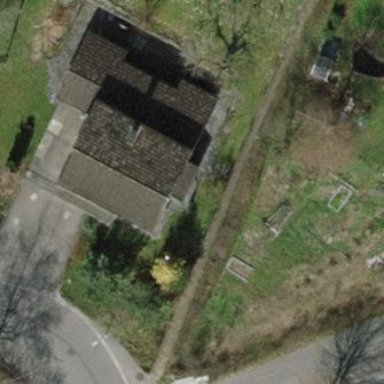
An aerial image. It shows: Gabled roofed house.